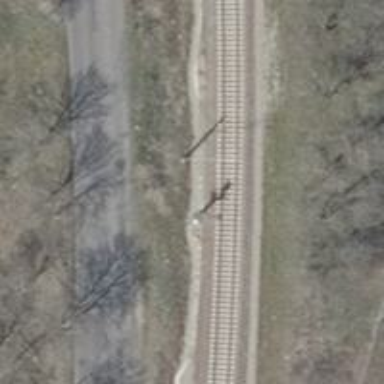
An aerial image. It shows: Railway signal.